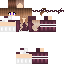
A female human skin with medium skin, wearing brown long hair dressed in a blue hoodie and black pants, featuring a closed mouth.